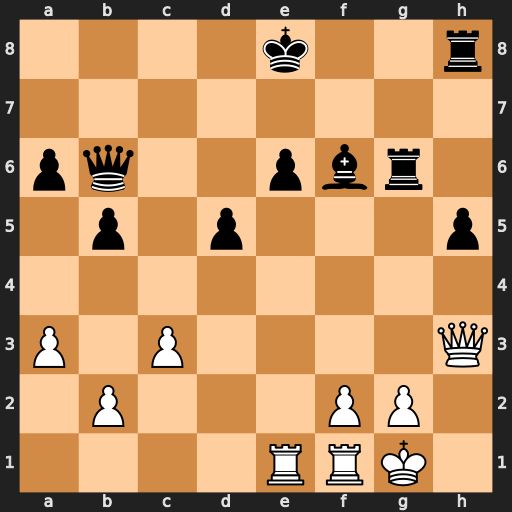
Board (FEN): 4k2r/8/pq2pbr1/1p1p3p/8/P1P4Q/1P3PP1/4RRK1
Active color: w
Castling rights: k
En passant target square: -
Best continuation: Rxe6+ Qxe6 Qxe6+